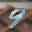
Label: 9